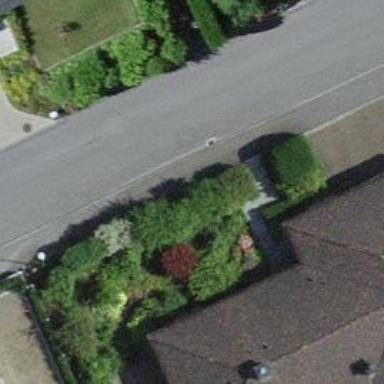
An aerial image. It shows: Sidewalk.